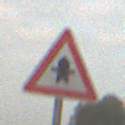
Verkehrszeichen: Vorfahrt
Umgebung: Outdoor, Suburban
Tageszeit: MorningAfternoon
Wetter: Overcast
Licht: Natural
Jahreszeit: NotSpecified
Kontrast: LowContrast